Interaction volume radius: 5 \u00c5
Interaction volume height: 20 \u00c5
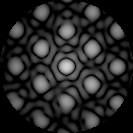
Disorder parameter: 0.1944